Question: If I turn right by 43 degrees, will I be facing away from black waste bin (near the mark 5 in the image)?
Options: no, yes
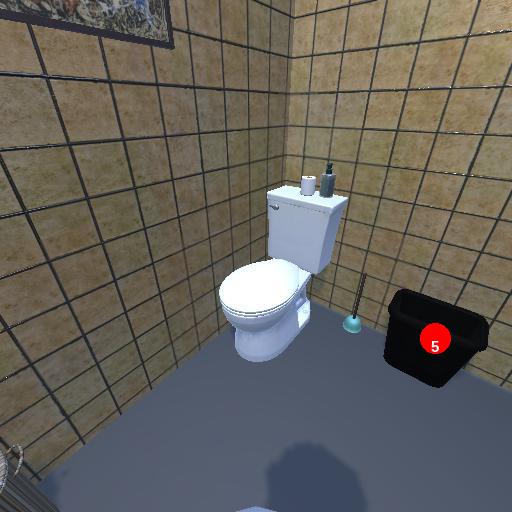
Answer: no